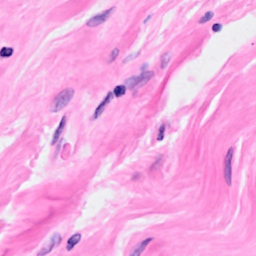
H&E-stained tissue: Breast